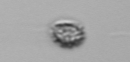
Label: Pseudochattonella_farcimen